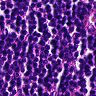
Metastatic tissue present: no